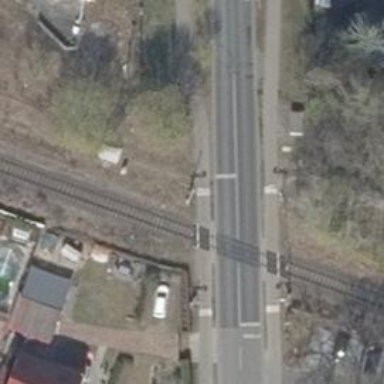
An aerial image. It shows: Level crossing with both lights and saltire in place.